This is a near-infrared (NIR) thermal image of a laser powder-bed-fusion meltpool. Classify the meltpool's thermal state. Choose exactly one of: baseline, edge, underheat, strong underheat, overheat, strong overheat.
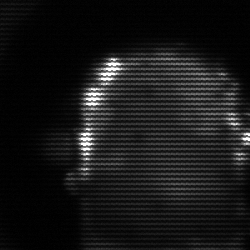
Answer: baseline